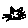
Label: cat